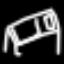
Label: bed